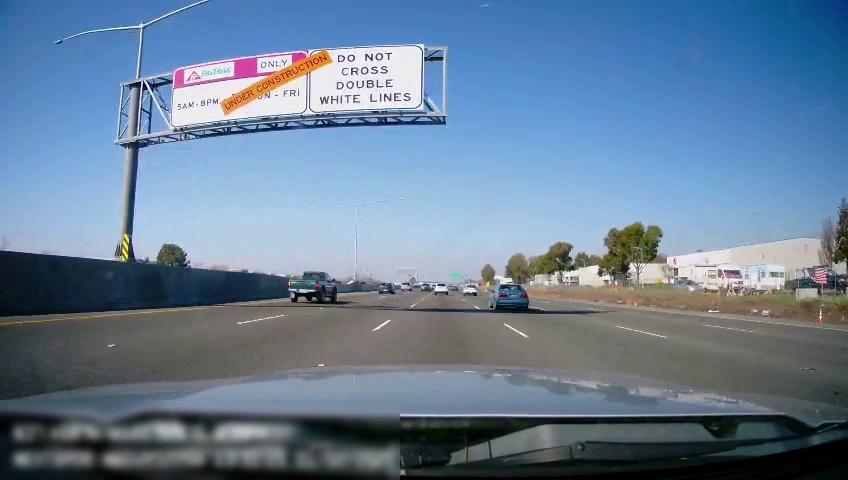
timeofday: Day
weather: Sunny
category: Drivable Space
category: Vehicles | Bus
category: Vehicles | Car
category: Vehicles | Truck
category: Vehicles | Truck
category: Vehicles | Car
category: Vehicles | SUV
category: Vehicles | SUV
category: Vehicles | Car
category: Vehicles | Truck
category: Vehicles | SUV
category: Vehicles | Car
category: Lanes | Current Lane
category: Lanes | Current Lane
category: Lanes | Alternate Lane
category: Lanes | Alternate Lane
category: Lanes | Alternate Lane
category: Lanes | Alternate Lane
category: Lanes | Alternate Lane
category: Traffic | Signs